Interaction volume radius: 10 \u00c5
Interaction volume height: 45 \u00c5
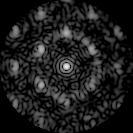
Disorder parameter: 0.5117